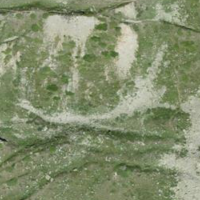
EUNIS habitat code: 26
Species observed at this site:
Campanula barbata